Question: Our current svn structure looks like this:
'''
trunk
-- project
-- projectDao
-- projectResources
branches
-- project-1.0
-- projectDao-1.0
-- projectResources-1.0
-- project-2.0
-- projectDao-2.0
-- projectResources-2.0
tags
-- project-1.0.0
-- ...
'''
To make things worse project-1.0 was branched from project projectDao-1.0 from projectDao (each in seperate move commits). Idealy it would have been like this.
This is the commit log:
'''
trunk
-- project
-- projectDao
-- projectResources
branches
-- 1.0
---- project
---- projectDao
---- projectResources
-- 2.0
---- project
---- projectDao
---- projectResources
tags
--1.0.0
----project
---- ...
'''
And this is the way it makes sense. And we should then have branched from trunk to 1.0 instead of 2 different commits.
We however want to switch to git now (permanently) and I am at a loss how i should start with this.
I don't really get how i should do this. When i just git clone my repository with standard layout I get something this.
'''
* master
remotes/project-1.0
remotes/project-1.0@3
remotes/project-2.0
remotes/project-2.0@10
remotes/projectDao-1.0
remotes/projectDao-1.0@4
remotes/projectDao-2.0
remotes/projectDao-2.0@11
remotes/projectResources-1.0
remotes/projectResources-1.0@5
remotes/projectResources-2.0
remotes/projectResources-2.0@12
remotes/tags/project-1.0.0
remotes/tags/projectDao-1.0.0
remotes/tags/projectResources-1.0.0
remotes/trunk
'''
This is what gitg generates

I don't know how I can use rebase to get this right like:
'''
* master
remotes/1.0
remotes/2.0
remotes/tags/1.0.0
remotes/trunk
'''
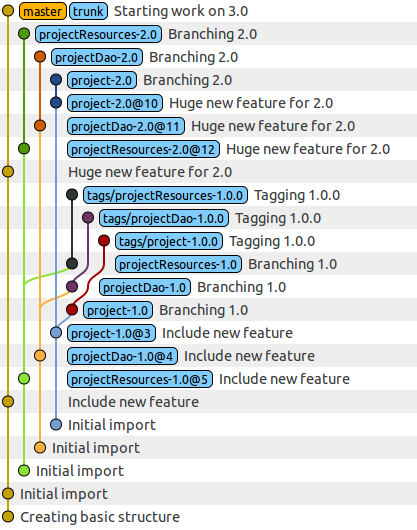
Answer: If I understand correctly, you want to change the imported branches to directories in a 1.0 branch. Furtheron you don't mention if this is a permanent migration or a git-svn checkout while you maintain your svn repository.
In case this is just a git-svn checkout and the goal is to keep working with the original SVN as central repository, I would just do a checkout without using the standard layout switch and work in the directories of SVN. It's a bit dirtier, but you don't have problems while pushing back to SVN.
In case you want to transform your repository, add a commit to all branches putting the contents of that branch into a directory in the root, to merge the branches together afterwards. You won't loose the SVN history with the old branch structure in your GIT history, but the future will be new-style.
Only in case you want to transform all of the history you will have to create directories and rebase.